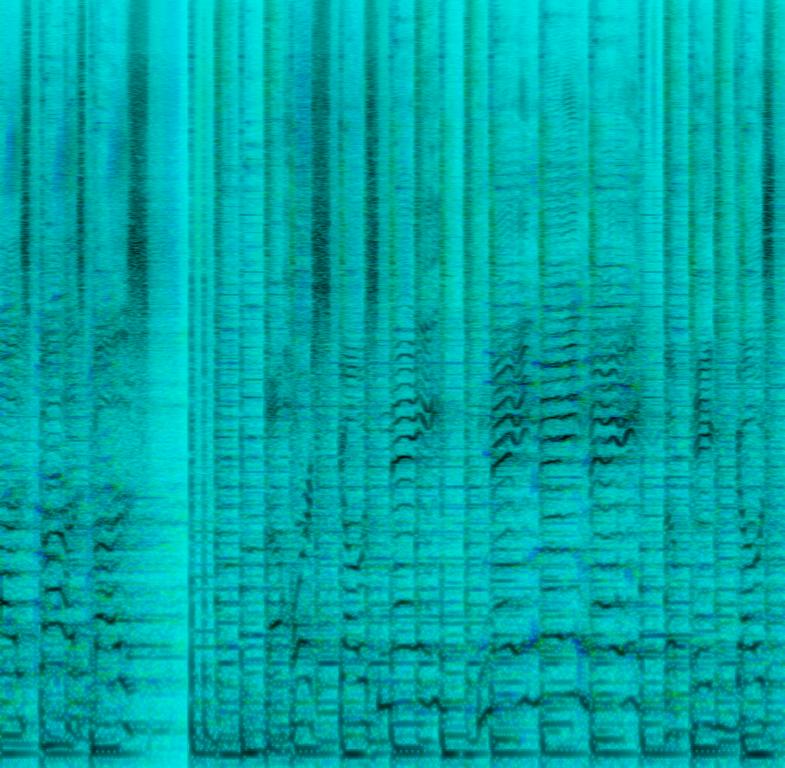
The low quality recording features a children's song that features a flat male vocal, alongside wide harmonizing children vocals, singing over acoustic rhythm guitar, steel guitar melody, happy bells melody, soft kick hits, mellow snare hits, shimmering hi hats and groovy bass. It sounds joyful, happy and exciting.